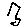
Label: hexagon